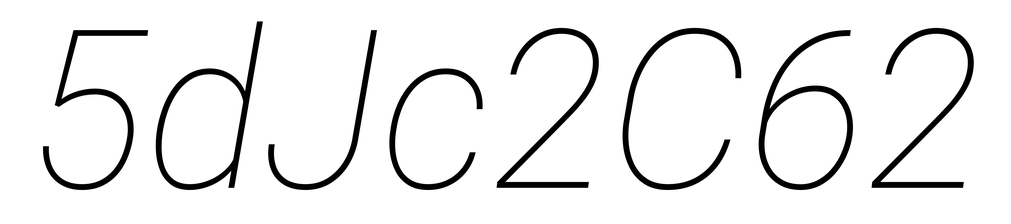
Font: Roboto-Italic_Thin_Italic